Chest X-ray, PA view. Patient: 63 years old, sex M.
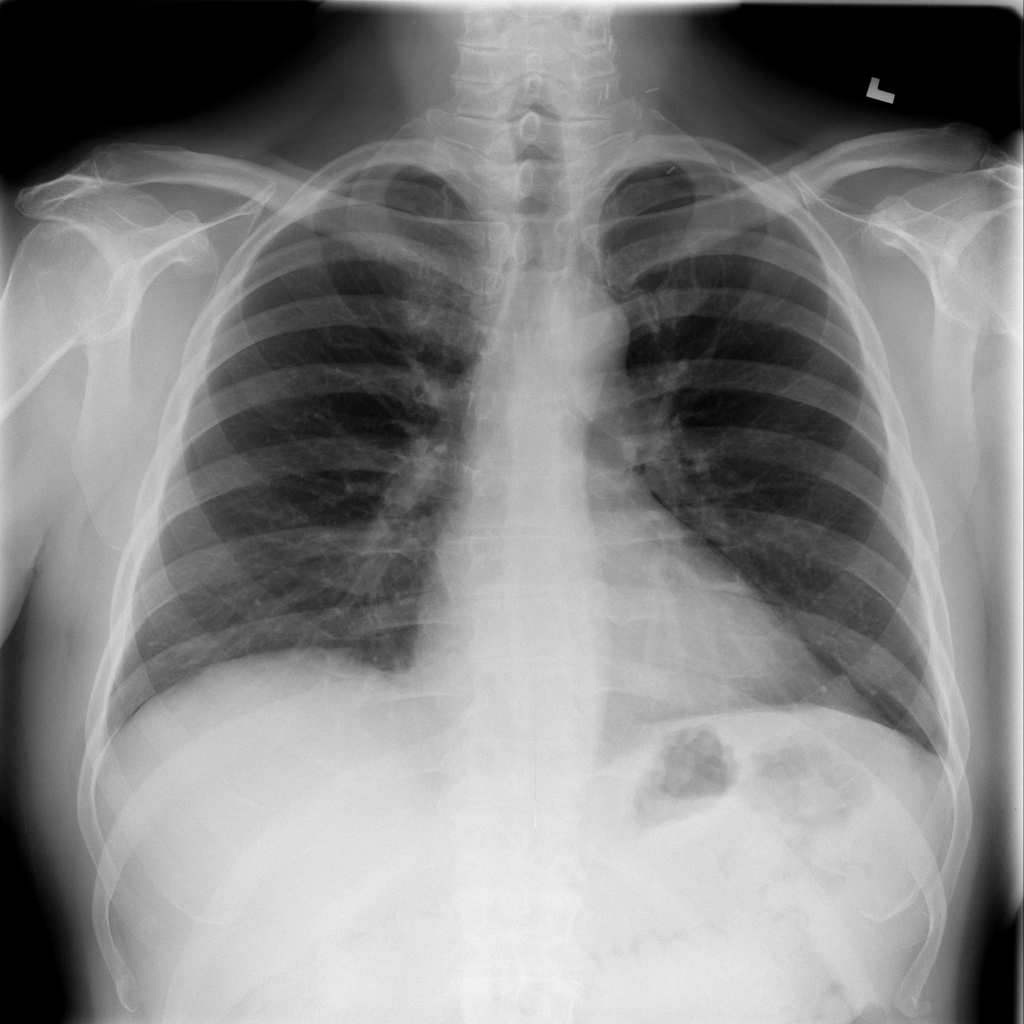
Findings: No Finding